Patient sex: M
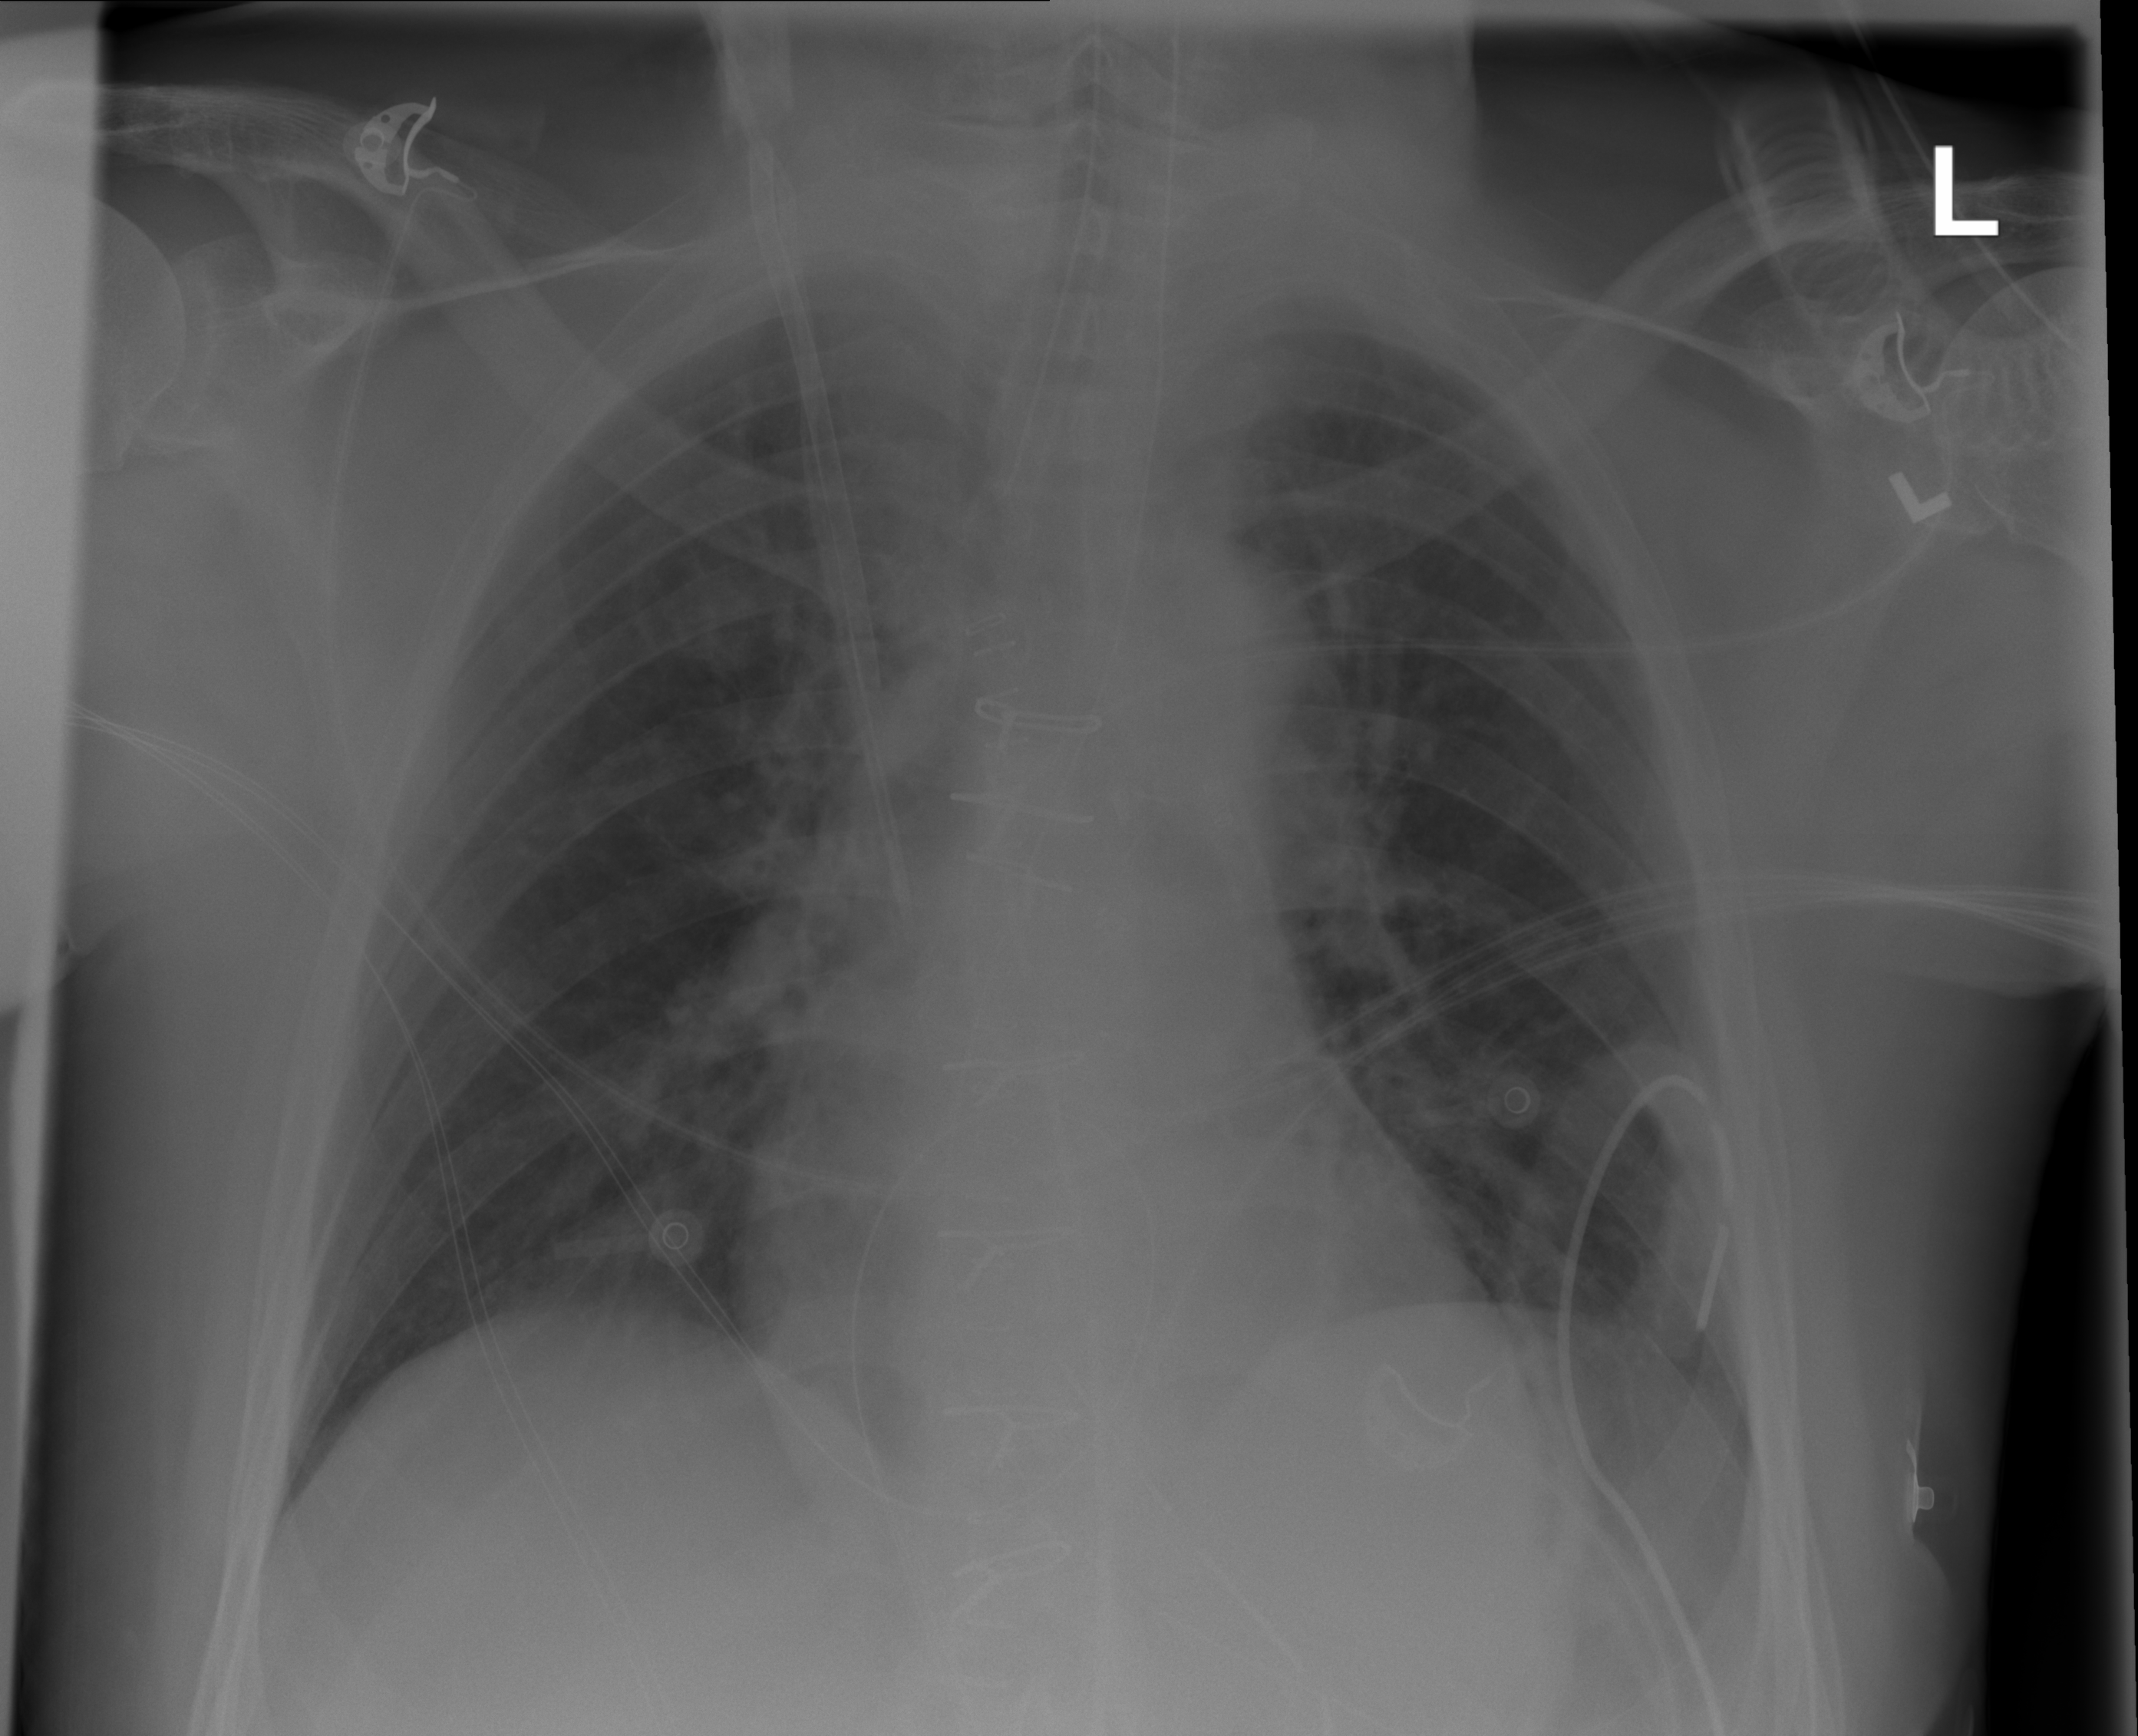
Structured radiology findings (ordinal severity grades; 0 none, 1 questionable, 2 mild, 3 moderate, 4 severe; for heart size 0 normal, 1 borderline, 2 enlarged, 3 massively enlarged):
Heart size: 2
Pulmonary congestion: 0
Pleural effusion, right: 0
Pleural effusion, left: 0
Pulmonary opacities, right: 0
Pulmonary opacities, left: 0
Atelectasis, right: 0
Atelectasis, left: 1